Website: walmart
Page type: billing-address
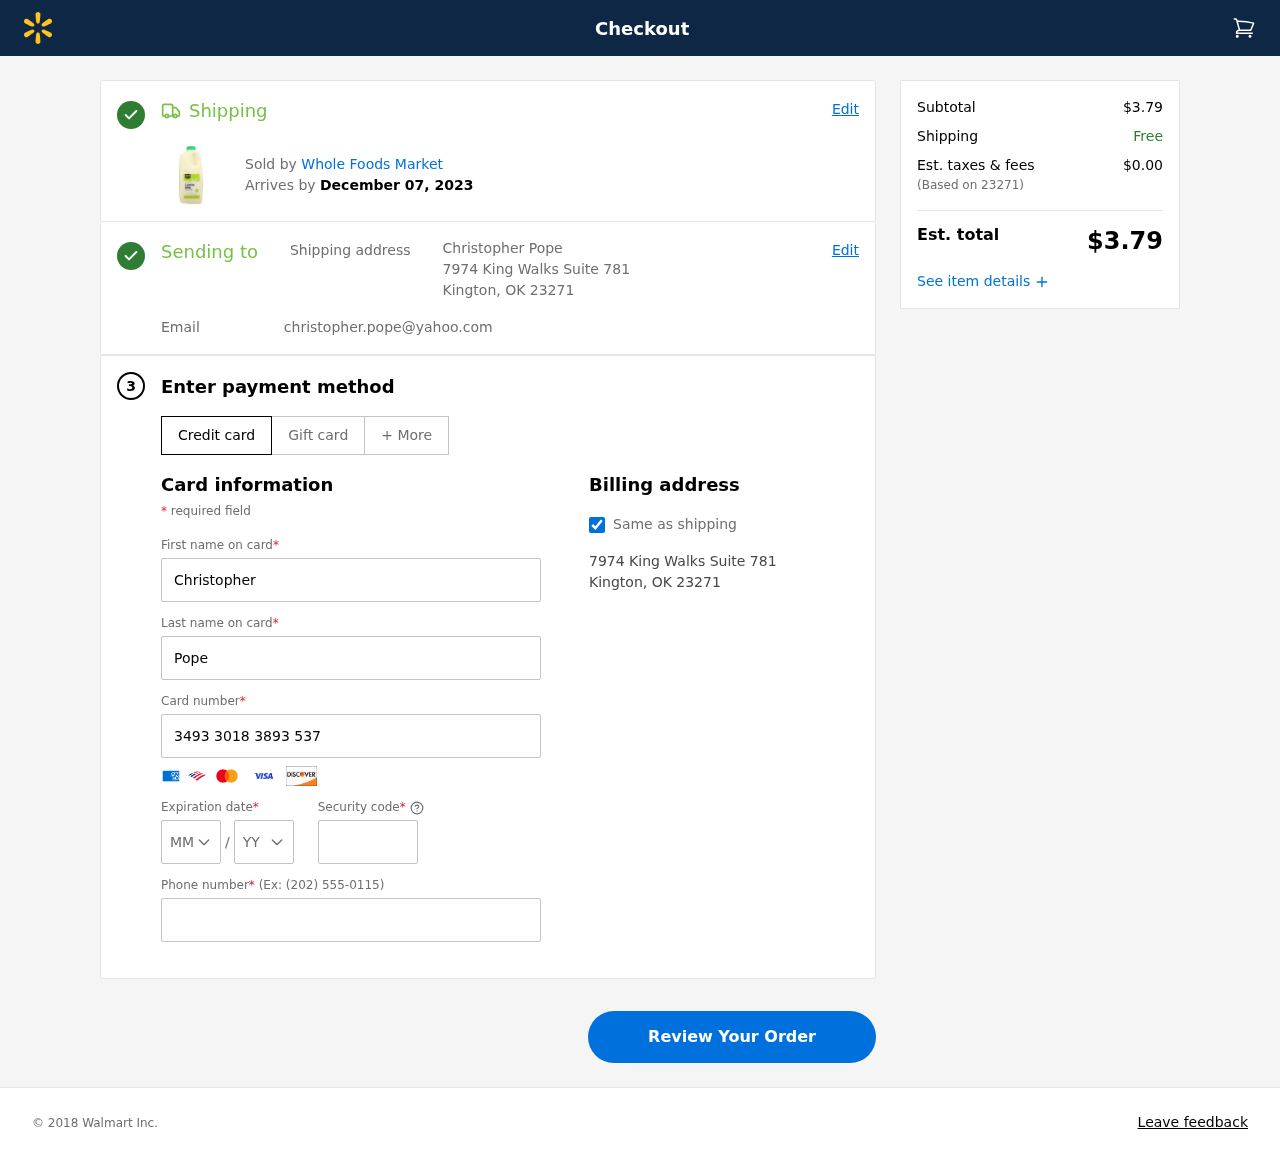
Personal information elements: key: PII_CARD_CVV
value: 7957
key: PII_CARD_EXPIRY_MONTH
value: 12
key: PII_CARD_EXPIRY_YEAR
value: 30
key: PII_CARD_NUMBER
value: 3493 3018 3893 537
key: PII_CITY_STATE_ZIP
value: Kington, OK 23271
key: PII_EMAIL
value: christopher.pope@yahoo.com
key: PII_FIRSTNAME
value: Christopher
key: PII_FULLNAME
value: Christopher Pope
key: PII_LASTNAME
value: Pope
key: PII_PHONE
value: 3446655489
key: PII_POSTCODE
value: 23271
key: PII_STREET
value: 7974 King Walks Suite 781
Product elements: key: PRODUCT1_BRAND
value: Whole Foods Market
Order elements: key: ORDER_DELIVERY_DATE
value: December 07, 2023
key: ORDER_SUBTOTAL
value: $3.79
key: ORDER_TAX
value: $0.00
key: ORDER_TOTAL
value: $3.79